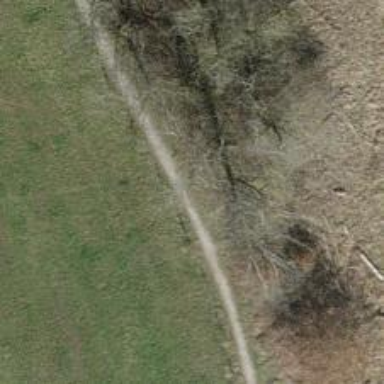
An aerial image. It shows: Dirt path.